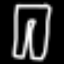
Label: pants